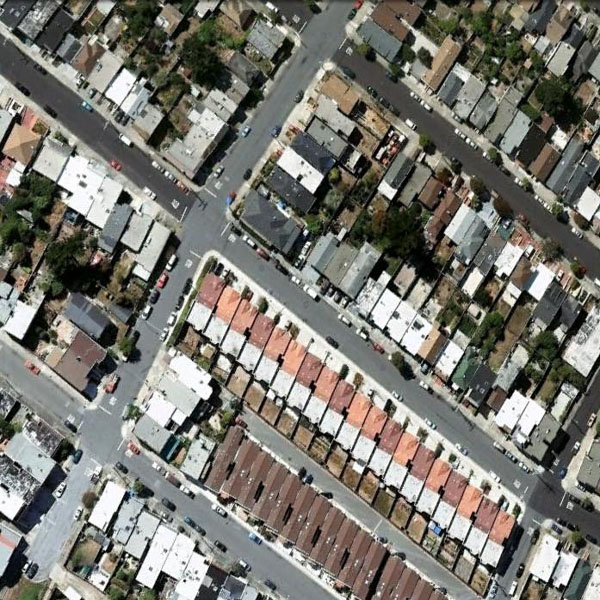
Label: DenseResidential